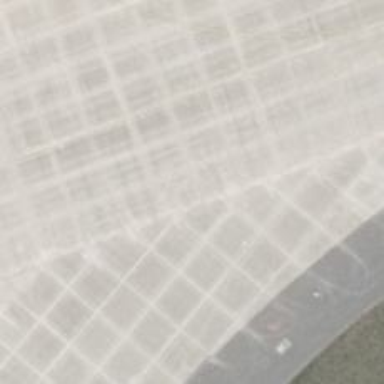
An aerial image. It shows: Concrete taxiway at the airport.